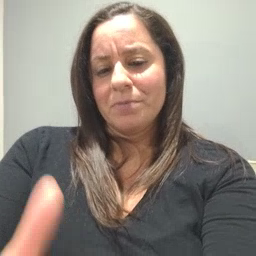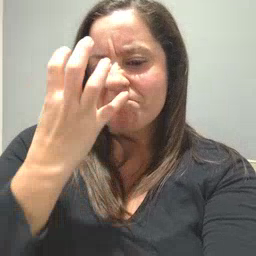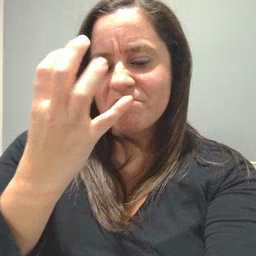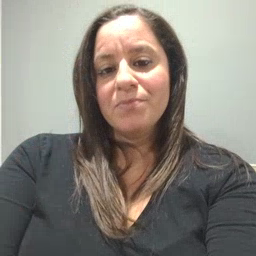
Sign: mad